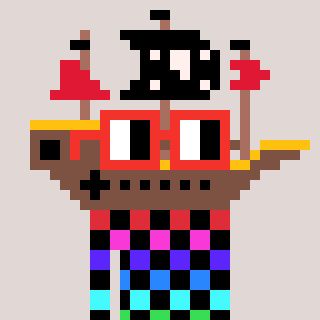
a pixel art character with square red glasses, a pirateship-shaped head and a blue-colored body on a warm background